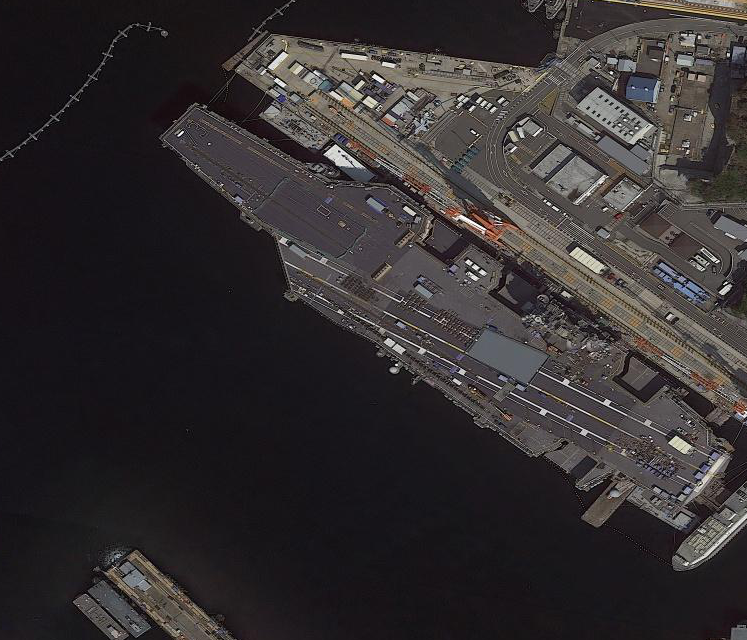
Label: aircraft_carrier